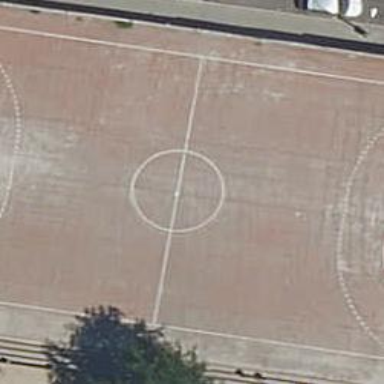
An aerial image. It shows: Handball pitch for leisure and sports activities.